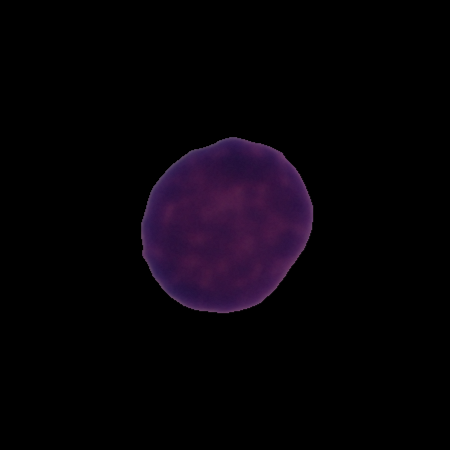
Label: healthy